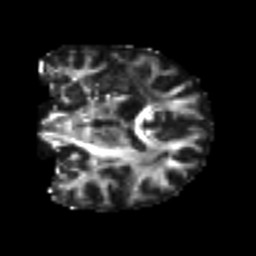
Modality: FA
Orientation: coronal
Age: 45
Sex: male
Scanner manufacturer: siemens
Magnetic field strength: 3 T
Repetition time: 4.999 s
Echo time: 0.07946 s